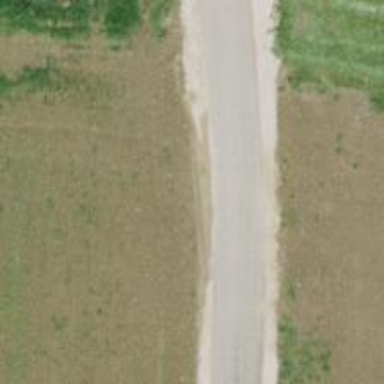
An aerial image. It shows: Unclassified road with grade 1 track type.